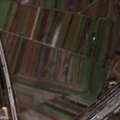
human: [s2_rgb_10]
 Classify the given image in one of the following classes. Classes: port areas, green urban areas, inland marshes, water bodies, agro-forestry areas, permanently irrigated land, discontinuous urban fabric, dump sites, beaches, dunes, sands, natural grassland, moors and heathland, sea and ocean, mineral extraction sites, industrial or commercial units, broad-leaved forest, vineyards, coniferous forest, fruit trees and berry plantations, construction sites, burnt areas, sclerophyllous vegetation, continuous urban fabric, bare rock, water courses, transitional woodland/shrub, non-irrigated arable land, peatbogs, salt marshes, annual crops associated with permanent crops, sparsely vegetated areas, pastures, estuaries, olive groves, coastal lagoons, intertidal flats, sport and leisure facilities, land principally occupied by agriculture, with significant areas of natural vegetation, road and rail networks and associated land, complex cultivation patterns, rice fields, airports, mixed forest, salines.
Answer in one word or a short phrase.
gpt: discontinuous urban fabric, road and rail networks and associated land, mineral extraction sites, non-irrigated arable land, pastures